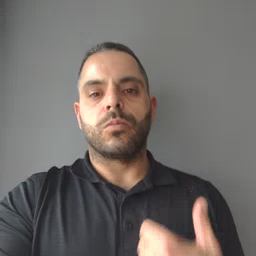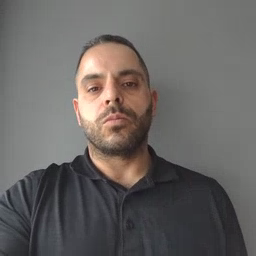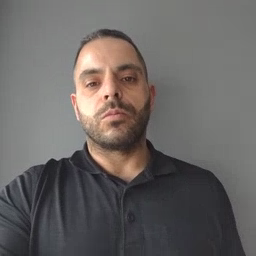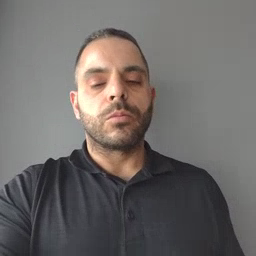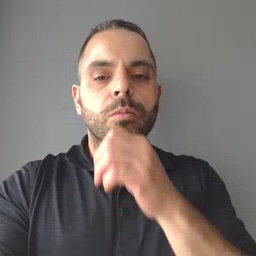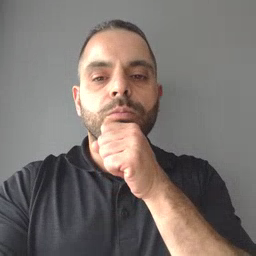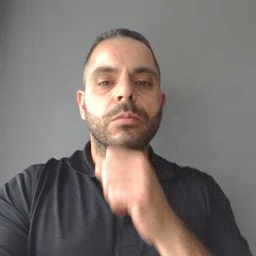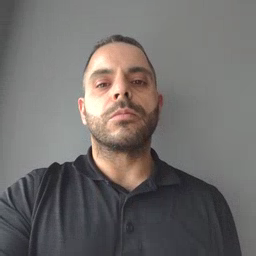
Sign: orange